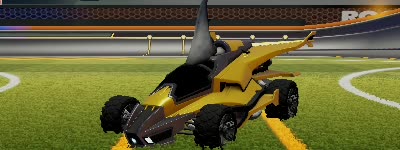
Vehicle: aftershock